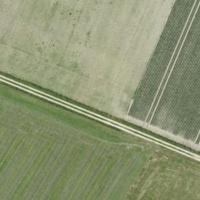
EUNIS habitat code: 52
Species observed at this site:
Persicaria amphibia